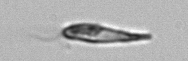
Label: Euglena